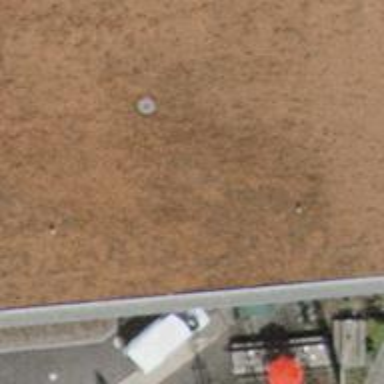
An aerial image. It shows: View of roof of building.